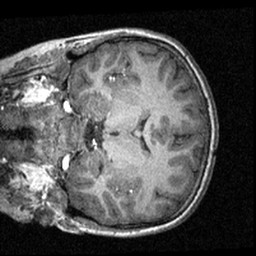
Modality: T1w
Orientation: coronal
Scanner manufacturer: siemens
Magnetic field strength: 3 T
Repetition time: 1.57 s
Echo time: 0.00304 s